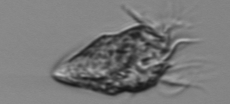
Label: Strombidium_morphotype1